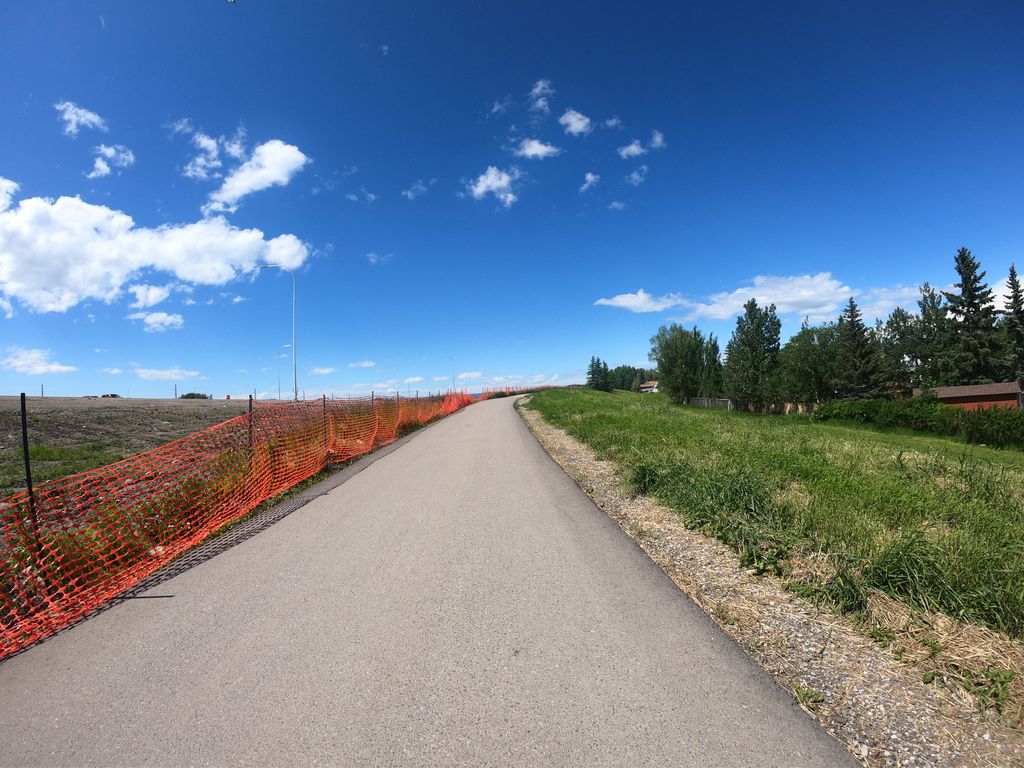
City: calgary